Question: I have a set of products with Qty, price and Sum in each line like in this picture:

I want to make it with jquery to auto calculate the Sum in each line and the total in the end, without quitting the page.
I don't have a big experience with jquery.
How can I do that ?
Thanks a lot.
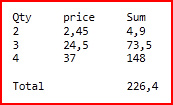
Answer: How about this: <URL>